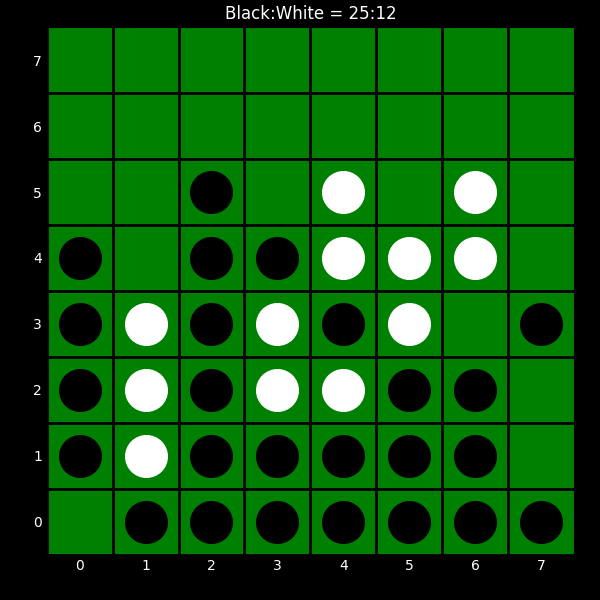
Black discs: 25
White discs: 12